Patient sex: M
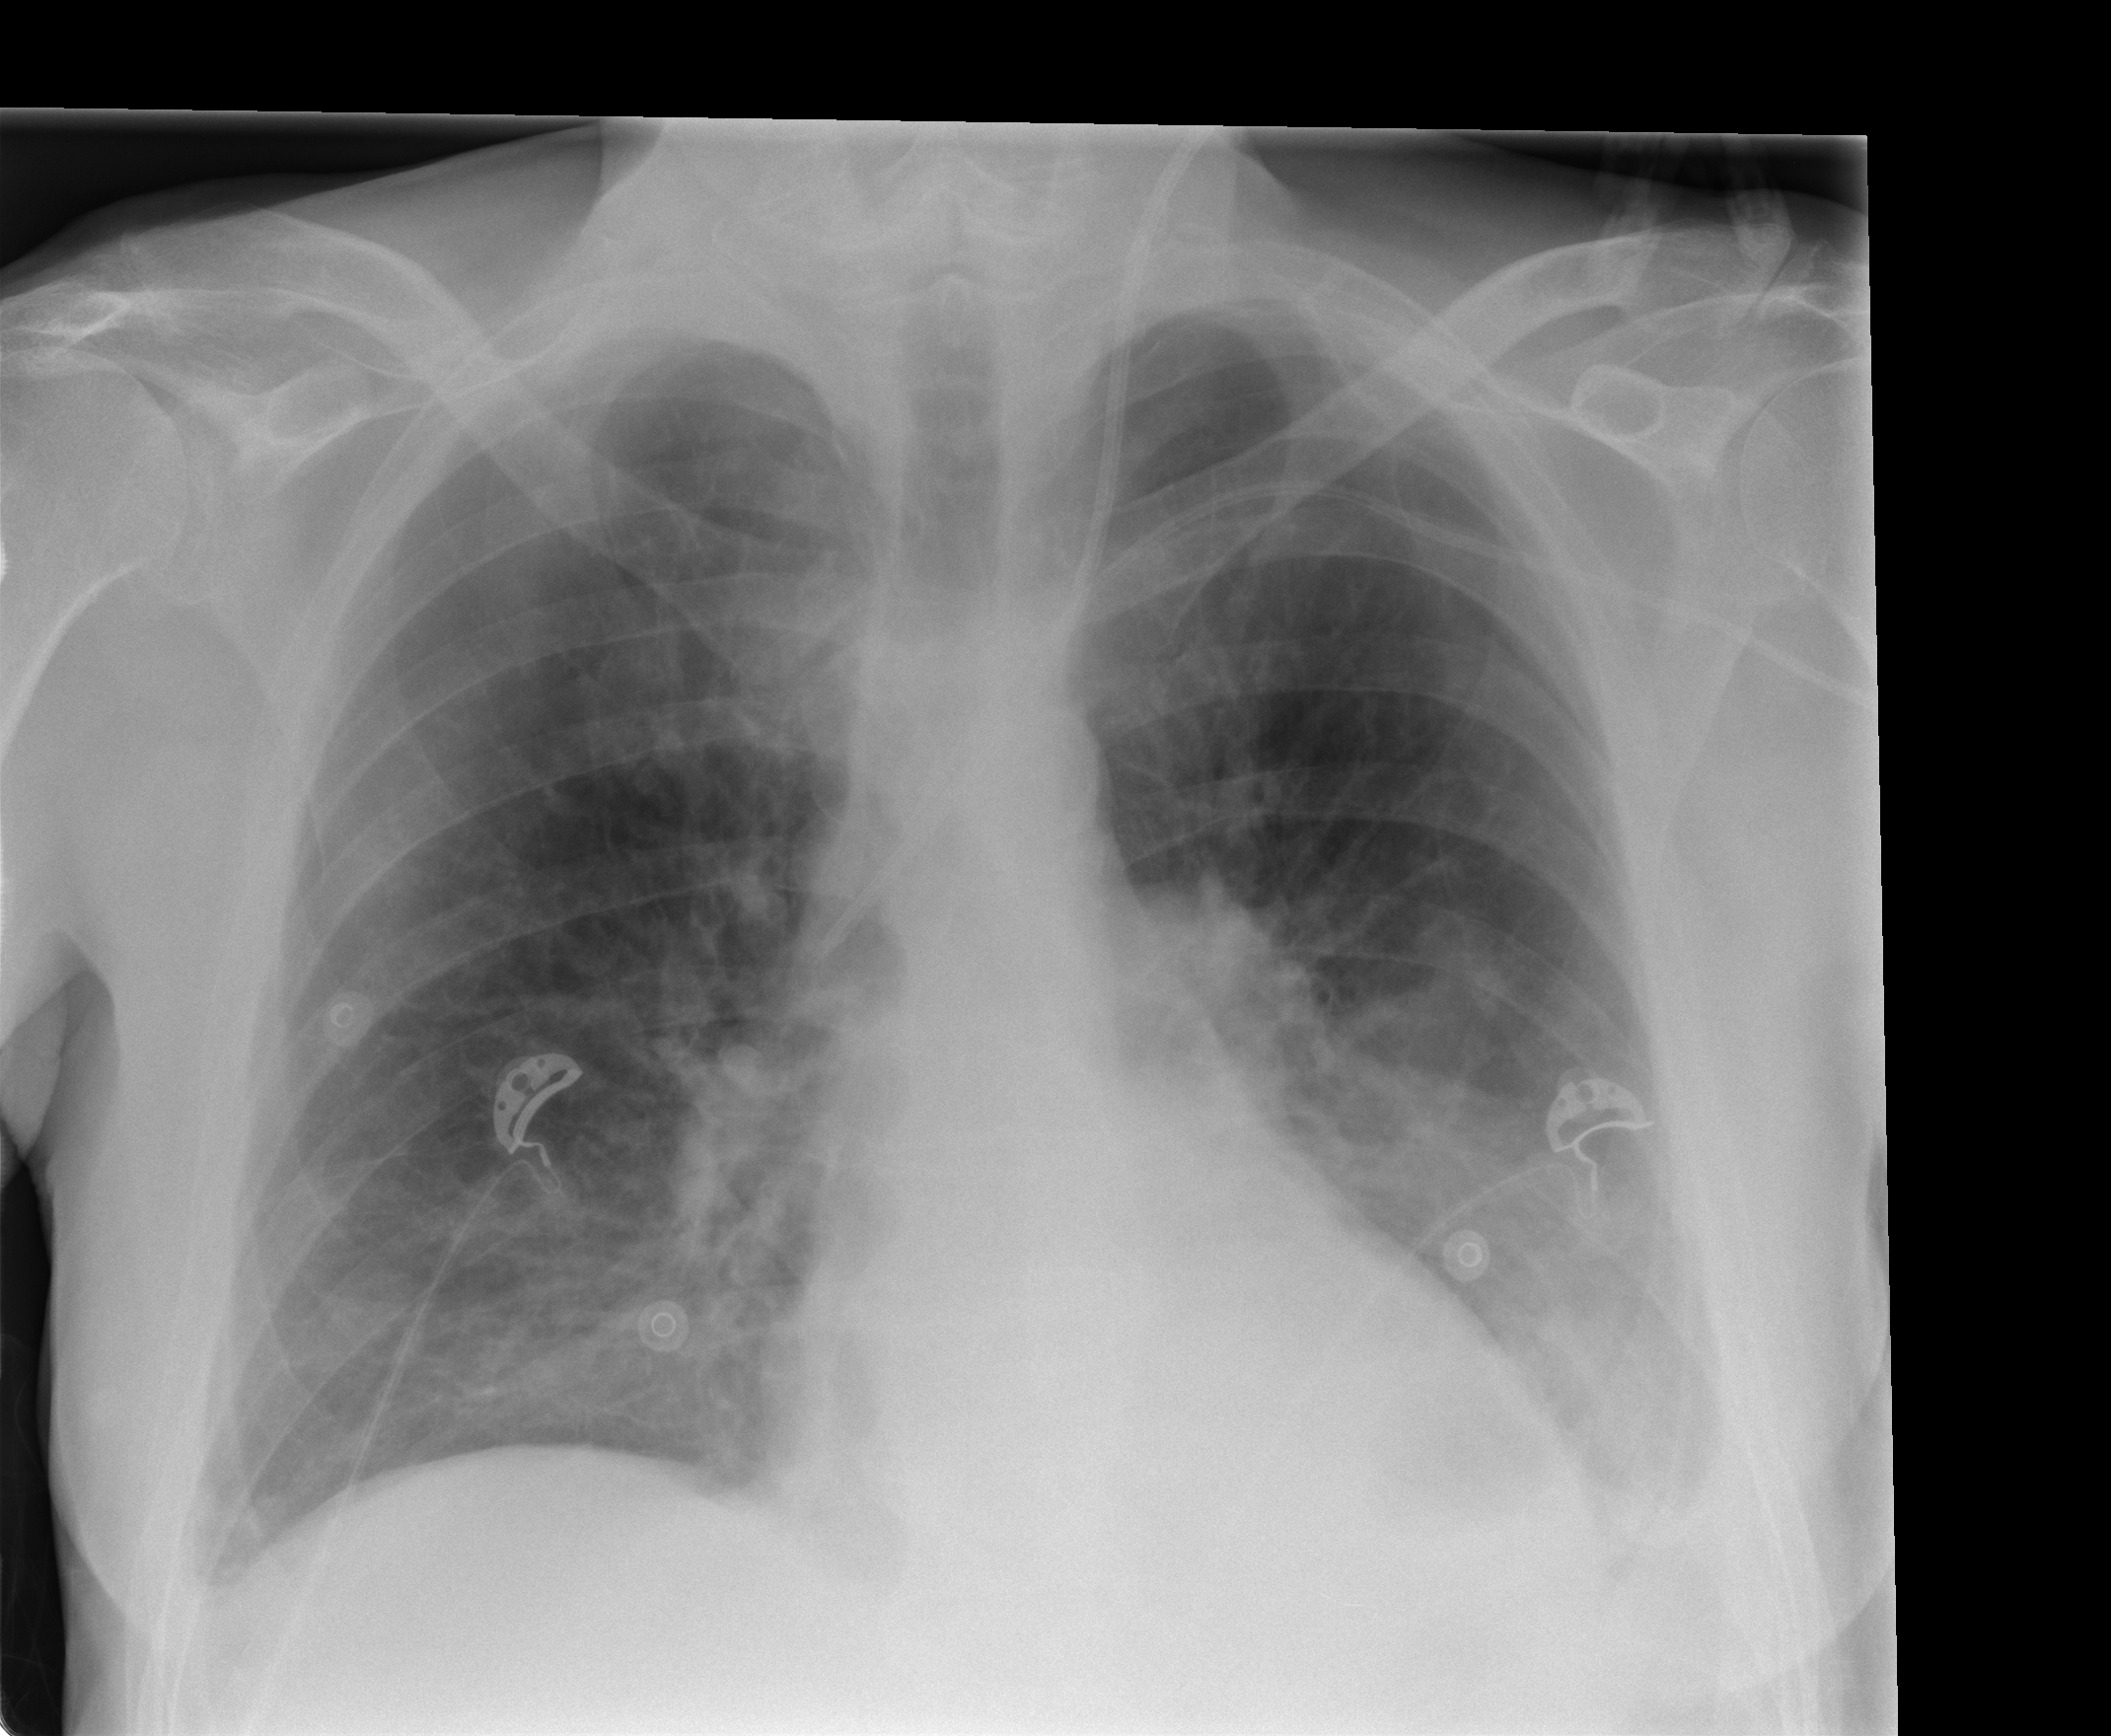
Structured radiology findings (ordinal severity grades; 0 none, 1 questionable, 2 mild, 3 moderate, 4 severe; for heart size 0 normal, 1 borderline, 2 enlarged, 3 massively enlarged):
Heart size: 0
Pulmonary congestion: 0
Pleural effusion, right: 0
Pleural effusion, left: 2
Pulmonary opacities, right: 0
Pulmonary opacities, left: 0
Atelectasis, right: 2
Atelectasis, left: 2